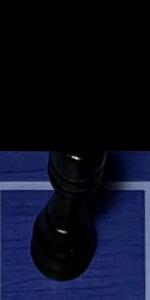
Label: Rook_Black